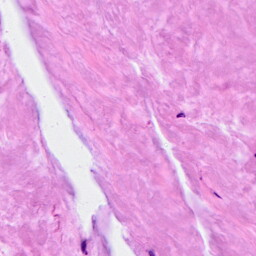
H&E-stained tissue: Breast